Question: I am trying to use jConsole.I created sample MBean application and ran it from command line. I have opened jconsole but jconsole did not detect the local java process.Please find the screen shot of jconsole when I open it.

I have checked the jconsole documentation <URL> and jconsole has local process
What should I do to get java local processes detected by jconsole ? Java program I am running is <URL>
I am running the program on windows 7.
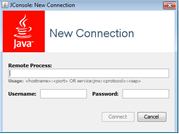
Answer: I have invoked wrong jconsole. I should have used jconsole in the Java\jdk1.6.0_25in but I was trying with Java\jdk1.6.0_25\lib ... Thanks for responses.